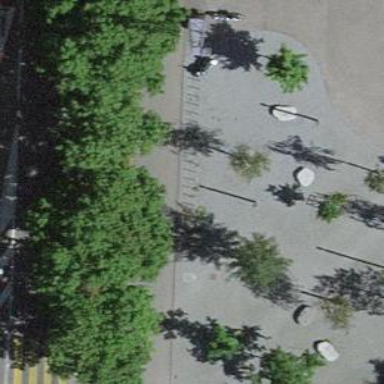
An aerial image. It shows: Bicycle parking area with stands.